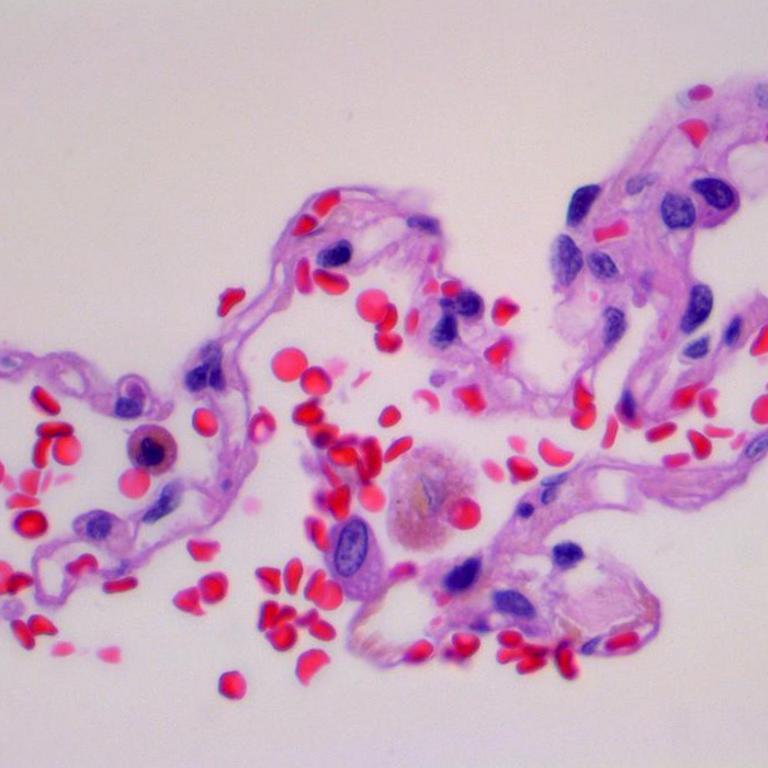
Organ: lung
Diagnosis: benign